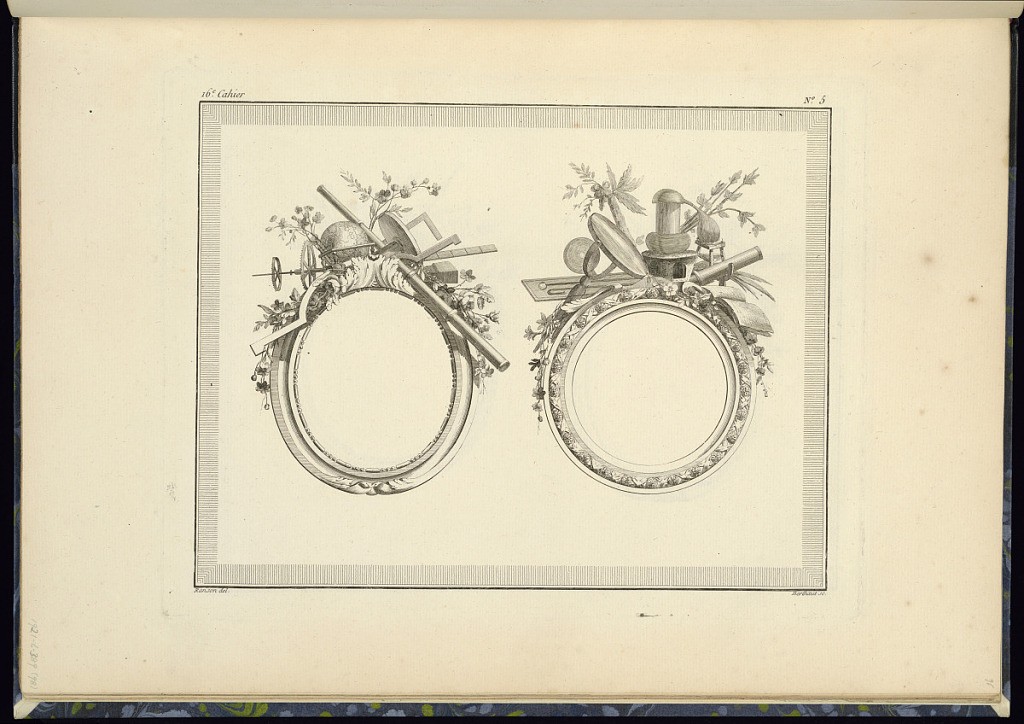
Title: Two Medallion or Frame Designs
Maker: Pierre Ranson, French, 1736–1786
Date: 1778
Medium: Etching on laid paper
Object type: Print
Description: Designs for two medallions or frames, oval and round, decorated with moldings and topped with scientific trophies. The ornament and motifs include measuring devices, rulers, telescope, globe, book, distilling apparatus, palm tree, foliate branches, flowers, scrolling acanthus leaves (rinceaux), and a ribbon and rosette pattern molding. The plate is numbered and signed.